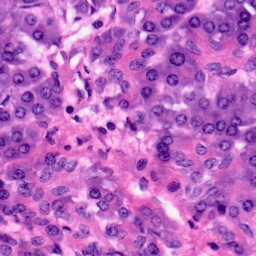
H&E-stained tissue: Pancreatic